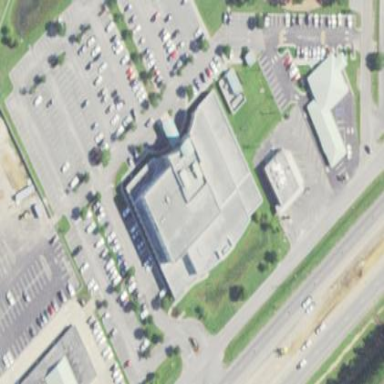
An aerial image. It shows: Clinic building offering healthcare services.